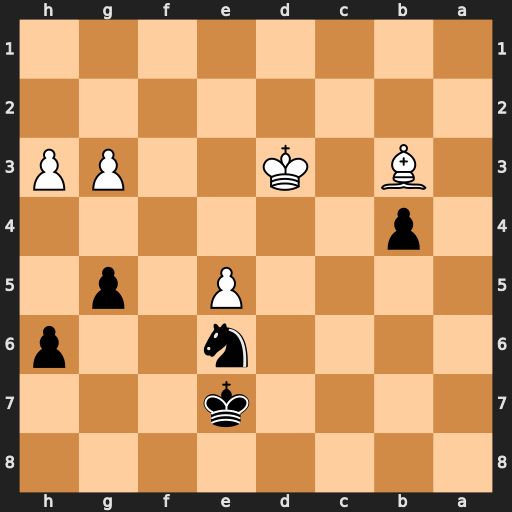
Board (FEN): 8/4k3/4n2p/4P1p1/1p6/1B1K2PP/8/8
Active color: b
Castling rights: -
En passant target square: -
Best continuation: Nc5+ Kc4 Nxb3 Kxb3 Ke6 Kxb4 Kxe5